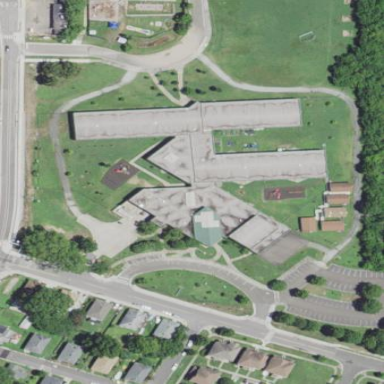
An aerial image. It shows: School.